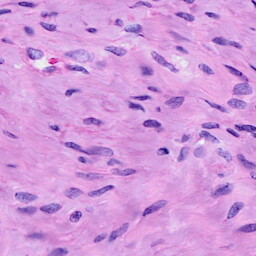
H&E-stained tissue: Cervix